Question: ok, i updated our website/web application with 1 file yesterday, and it popped up and error. It didnt really give me any specifics as to what the error was, but when i tried updating again. I got this:

I cant update, i can't commit...The other programmer, is on the same account, and his works fine, on a different computer. Anyone know of how to fix this?
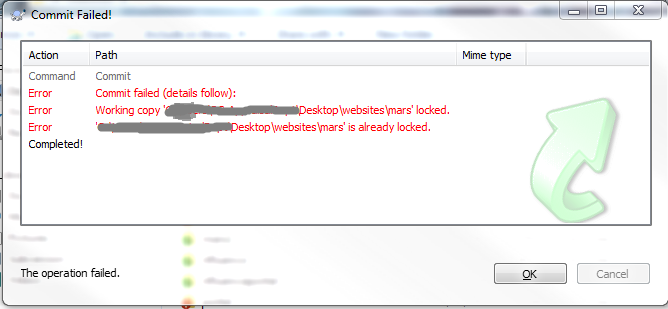
Answer: Run the 'Clean up' command from context menu:

You can also try deleting and then updating whole working directory